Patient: sex M, age 34
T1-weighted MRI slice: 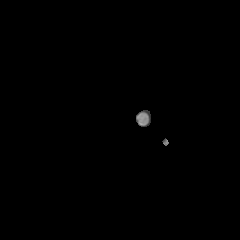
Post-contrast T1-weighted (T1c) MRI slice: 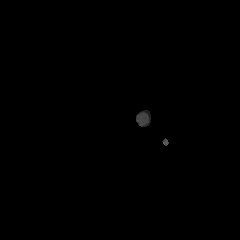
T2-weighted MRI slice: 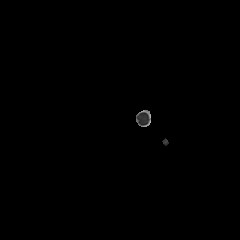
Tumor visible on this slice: no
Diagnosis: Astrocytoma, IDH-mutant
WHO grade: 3